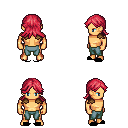
a pixel art fantasy rpg character, male body template, human, tanned skin, leather shoulder armor, teal pants, ruby red loose hair, black slippers, four views (front, back, left, right), 2x2 character sprite sheet, small pixel art, hard edges, no anti-aliasing